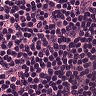
Metastatic tissue present: no